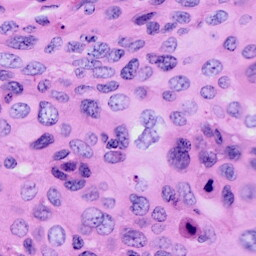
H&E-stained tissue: Cervix